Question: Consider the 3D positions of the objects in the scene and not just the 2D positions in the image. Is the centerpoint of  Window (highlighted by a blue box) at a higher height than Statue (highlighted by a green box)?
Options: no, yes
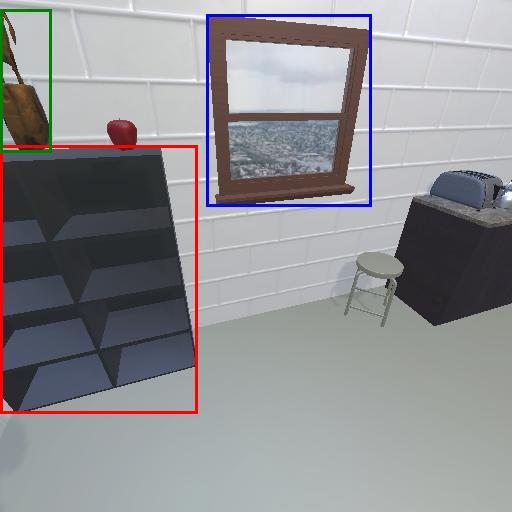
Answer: no